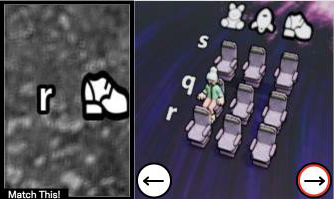
Task: seats
Answer: no